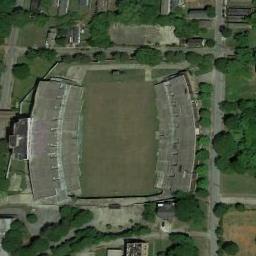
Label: stadium